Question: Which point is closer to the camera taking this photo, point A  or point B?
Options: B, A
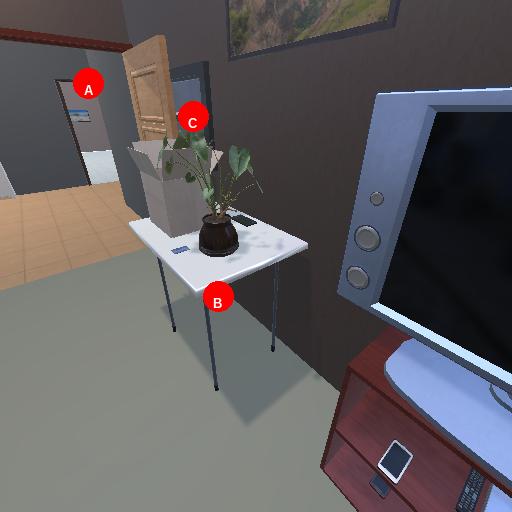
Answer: B